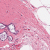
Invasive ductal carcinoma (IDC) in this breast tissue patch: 0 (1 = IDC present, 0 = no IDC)